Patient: sex F, age 35
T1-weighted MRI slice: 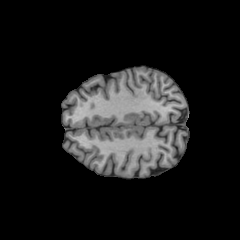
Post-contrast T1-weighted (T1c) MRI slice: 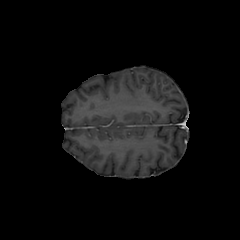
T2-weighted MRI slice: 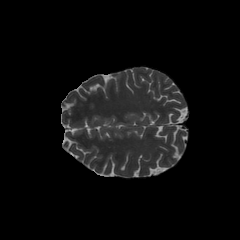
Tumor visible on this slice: no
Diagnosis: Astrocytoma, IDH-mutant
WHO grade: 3